Question: I am trying to re-implement a singly-linked list class with 'template's. Below is the code that has troubles.
'''
template<typename T>
class list
{
private:
struct node
{
node* next;
T data;
node( T d ) : next( nullptr ), data( d ) {}
};
node* first_node;
size_t m_size;
public:
list() : first_node( nullptr ), size( 0 ) {}
// ...
};
'''
Everything is ok, until I try to use (i.e in a method 'push_back()') members of a 'node*' type variable. Example:
'''
void push_back( const T& data )
{
node* temp = first_node;
while( temp->next )
{
temp = temp->next;
}
// ...
}
'''
While I am typing 'temp->', Visual Studio's IntelliSense should bring up a context menu to show the members of the 'node' structure. It is not doing this. Also, when I hover the 'next' word in my code, the tooltip looks like this:

I don't get any debugging error, but my question is: Why isn't Visual Studio 2013 able to compute those things?
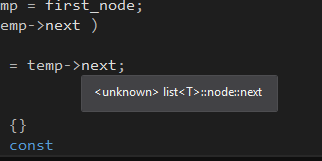
Answer: This is not unexpected and is not an error. You are writing a template, the IntelliSense parser doesn't know what type the member belongs to. That cannot be known until in your code you instantiate, say, a 'list<int>'. So it gives you what it knows, it certainly does know that 'temp->next' is a 'list<T>::node' and tells you so, just not for which particular kind of 'list'. So it prefixes '<unknown>'.
You could certainly argue that it should display 'template class<T> list<T>::node::next' instead. Not so sure that spins everybody's propeller, or if this is at all capability of the EDG parser (doubtful), you can make your case at <URL> and file a bug report.